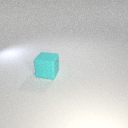
large cyan rubber cube